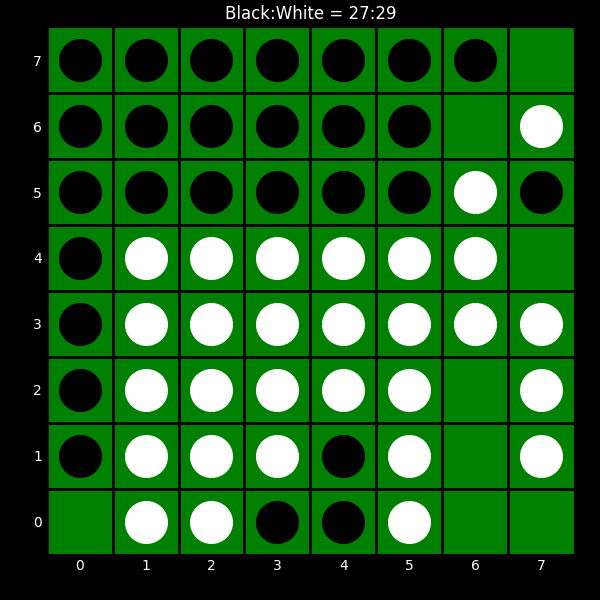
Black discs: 27
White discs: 29